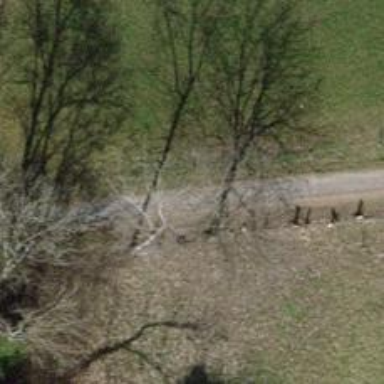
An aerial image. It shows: Abandoned railway track with compacted grade2 surface.